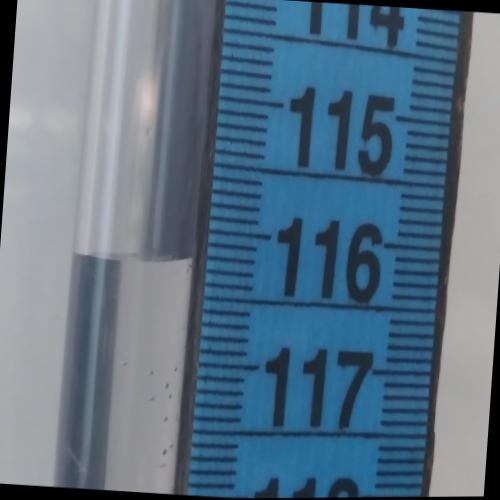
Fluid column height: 116.2 cm